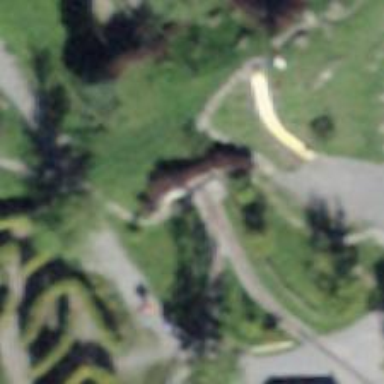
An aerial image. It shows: Miniature railway tunnel.